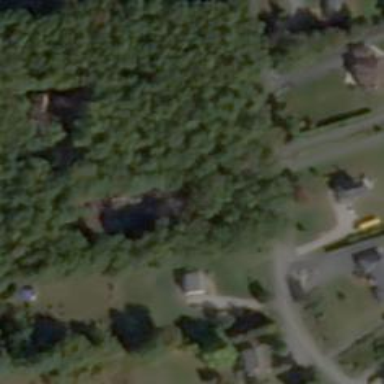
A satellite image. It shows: Driveway.